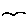
Label: bird